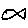
Label: fish